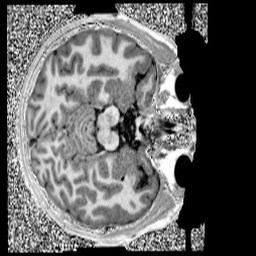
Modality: UNIT1
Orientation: axial
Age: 12
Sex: male
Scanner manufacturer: siemens
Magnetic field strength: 3 T
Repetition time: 4 s
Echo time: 0.00299 s